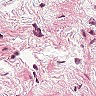
Metastatic tissue present: no